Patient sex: M
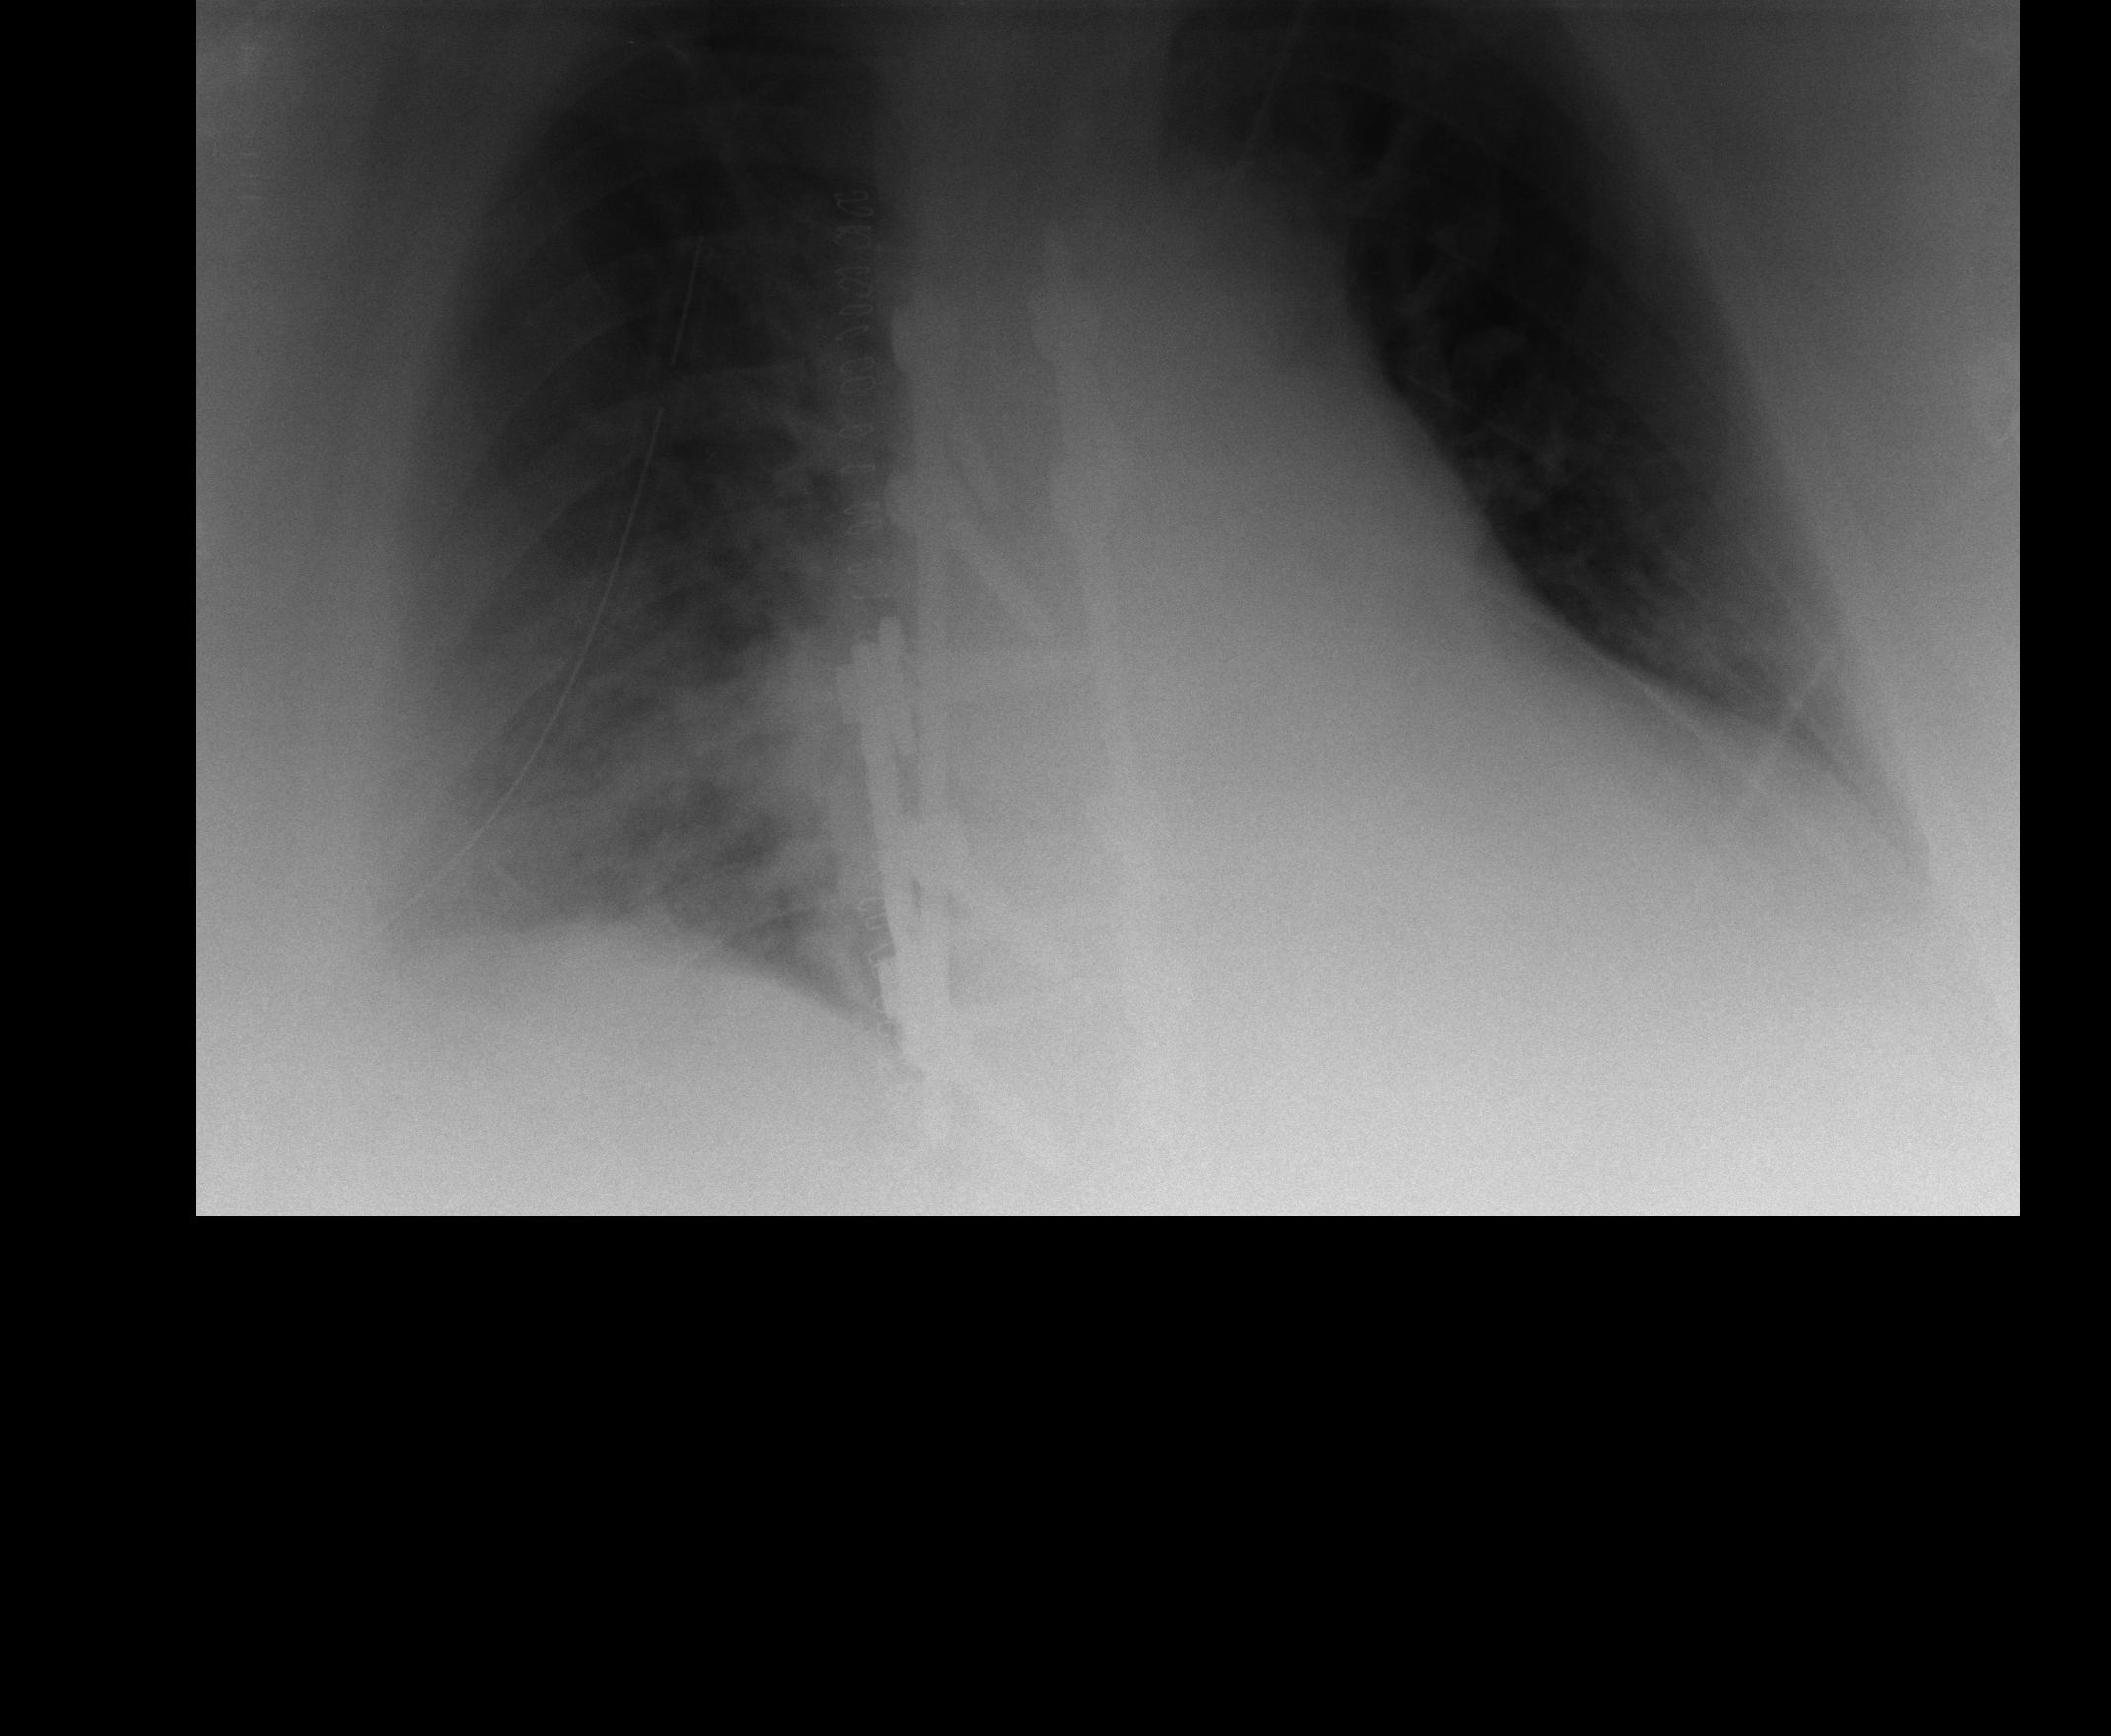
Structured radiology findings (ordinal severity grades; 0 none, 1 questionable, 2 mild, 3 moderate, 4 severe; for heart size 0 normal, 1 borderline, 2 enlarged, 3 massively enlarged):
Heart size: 2
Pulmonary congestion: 3
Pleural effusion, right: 2
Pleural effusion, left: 2
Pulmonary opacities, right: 0
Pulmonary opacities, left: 0
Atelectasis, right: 2
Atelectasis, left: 2